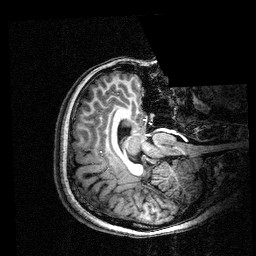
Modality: T1w
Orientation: axial
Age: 19
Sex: female